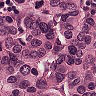
Metastatic tissue present: yes